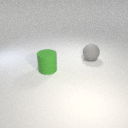
large green rubber cylinder in front of large gray rubber sphere